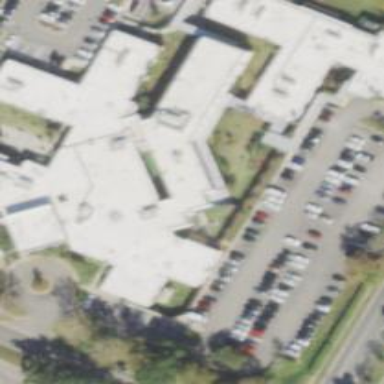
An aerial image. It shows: Healthcare facility identified as hospital.